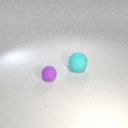
small purple rubber sphere to the left of large cyan rubber sphere